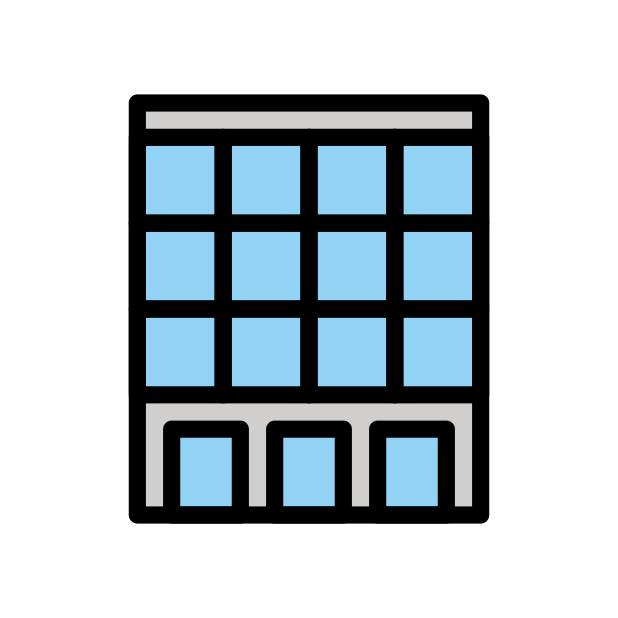
department store